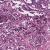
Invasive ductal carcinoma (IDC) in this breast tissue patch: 1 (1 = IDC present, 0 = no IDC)